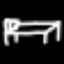
Label: bed